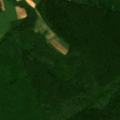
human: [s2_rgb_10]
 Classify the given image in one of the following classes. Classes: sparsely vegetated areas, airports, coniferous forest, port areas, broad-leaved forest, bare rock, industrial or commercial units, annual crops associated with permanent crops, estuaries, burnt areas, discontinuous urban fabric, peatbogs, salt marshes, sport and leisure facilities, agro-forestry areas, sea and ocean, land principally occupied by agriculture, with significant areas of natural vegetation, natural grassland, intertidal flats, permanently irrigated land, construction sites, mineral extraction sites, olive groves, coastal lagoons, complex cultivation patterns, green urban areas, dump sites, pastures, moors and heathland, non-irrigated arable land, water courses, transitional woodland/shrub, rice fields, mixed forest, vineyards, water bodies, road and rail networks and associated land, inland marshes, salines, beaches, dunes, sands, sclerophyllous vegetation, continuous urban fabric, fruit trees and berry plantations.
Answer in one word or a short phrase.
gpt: complex cultivation patterns, land principally occupied by agriculture, with significant areas of natural vegetation, broad-leaved forest